Field crop: maize
Growth stage: 2
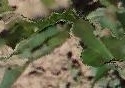
Species: maize